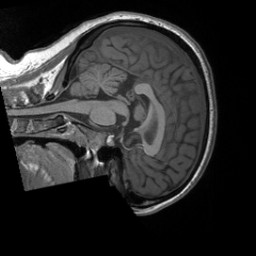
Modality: T1w
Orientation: sagittal